Question: Having been using TFS 2012 for almost a year now, our team has started working on another round of customizations to our customized Agile Process Template. I received a request today that I can't figure out.
In TFS 2012 (this seems to be a new thing), the System.History field in each WIT used for History comments displays a "fuzzy" date next to each update, rather than the full date-stamp that I believe was used in TFS 2010. Is there a way to show the full date rather than "a few minutes ago," "4 weeks ago," etc.?

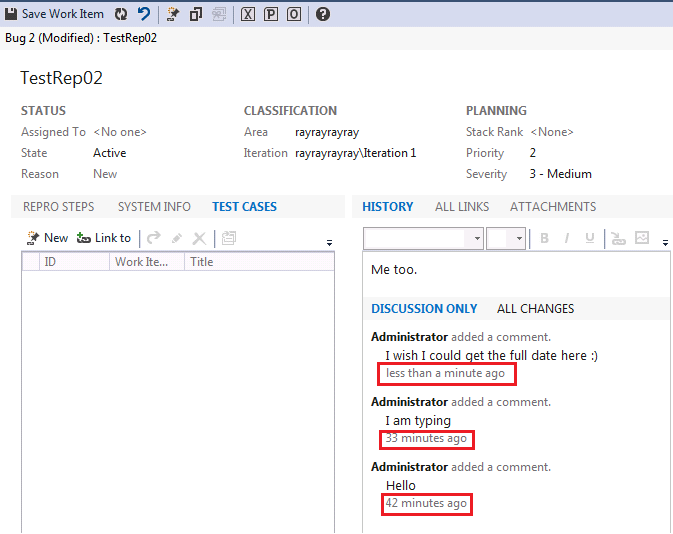
Answer: I've gotten word from a good authority on TFS customization that this is not possible. The workaround from KMoraz -- hovering over the fuzzy date for the time-stamp pop-up in Web Access -- is good enough for our team.